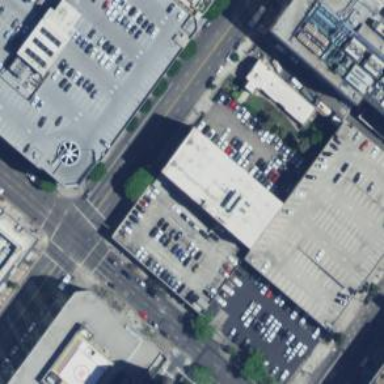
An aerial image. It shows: Commercial building with parking lot nearby.